Interaction volume radius: 5 \u00c5
Interaction volume height: 20 \u00c5
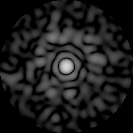
Disorder parameter: 0.8055